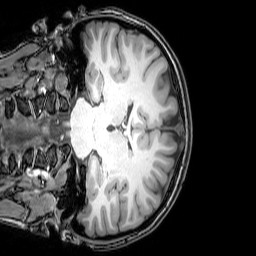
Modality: T1w
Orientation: coronal
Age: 20
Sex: female
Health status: healthy
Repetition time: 0.081 s
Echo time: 0.037 s